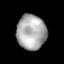
Tissue: lung
Cell type: Epithelial cells
Senescence score: 0.2186
Nuclear area (px): 1006
Mean DAPI intensity: 169.838